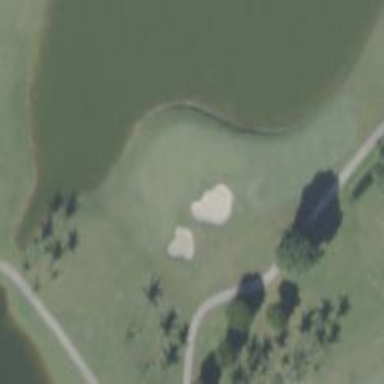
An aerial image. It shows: Well-maintained grass fairway on golf course.